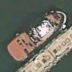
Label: Towing_vessel